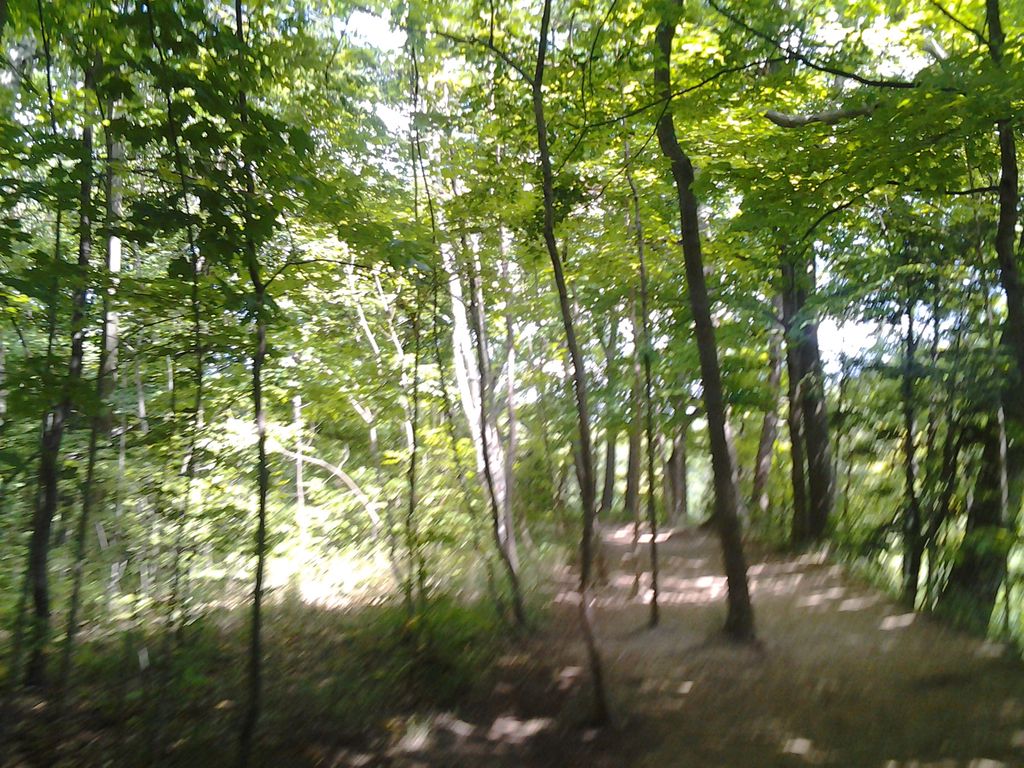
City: hamilton